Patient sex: M
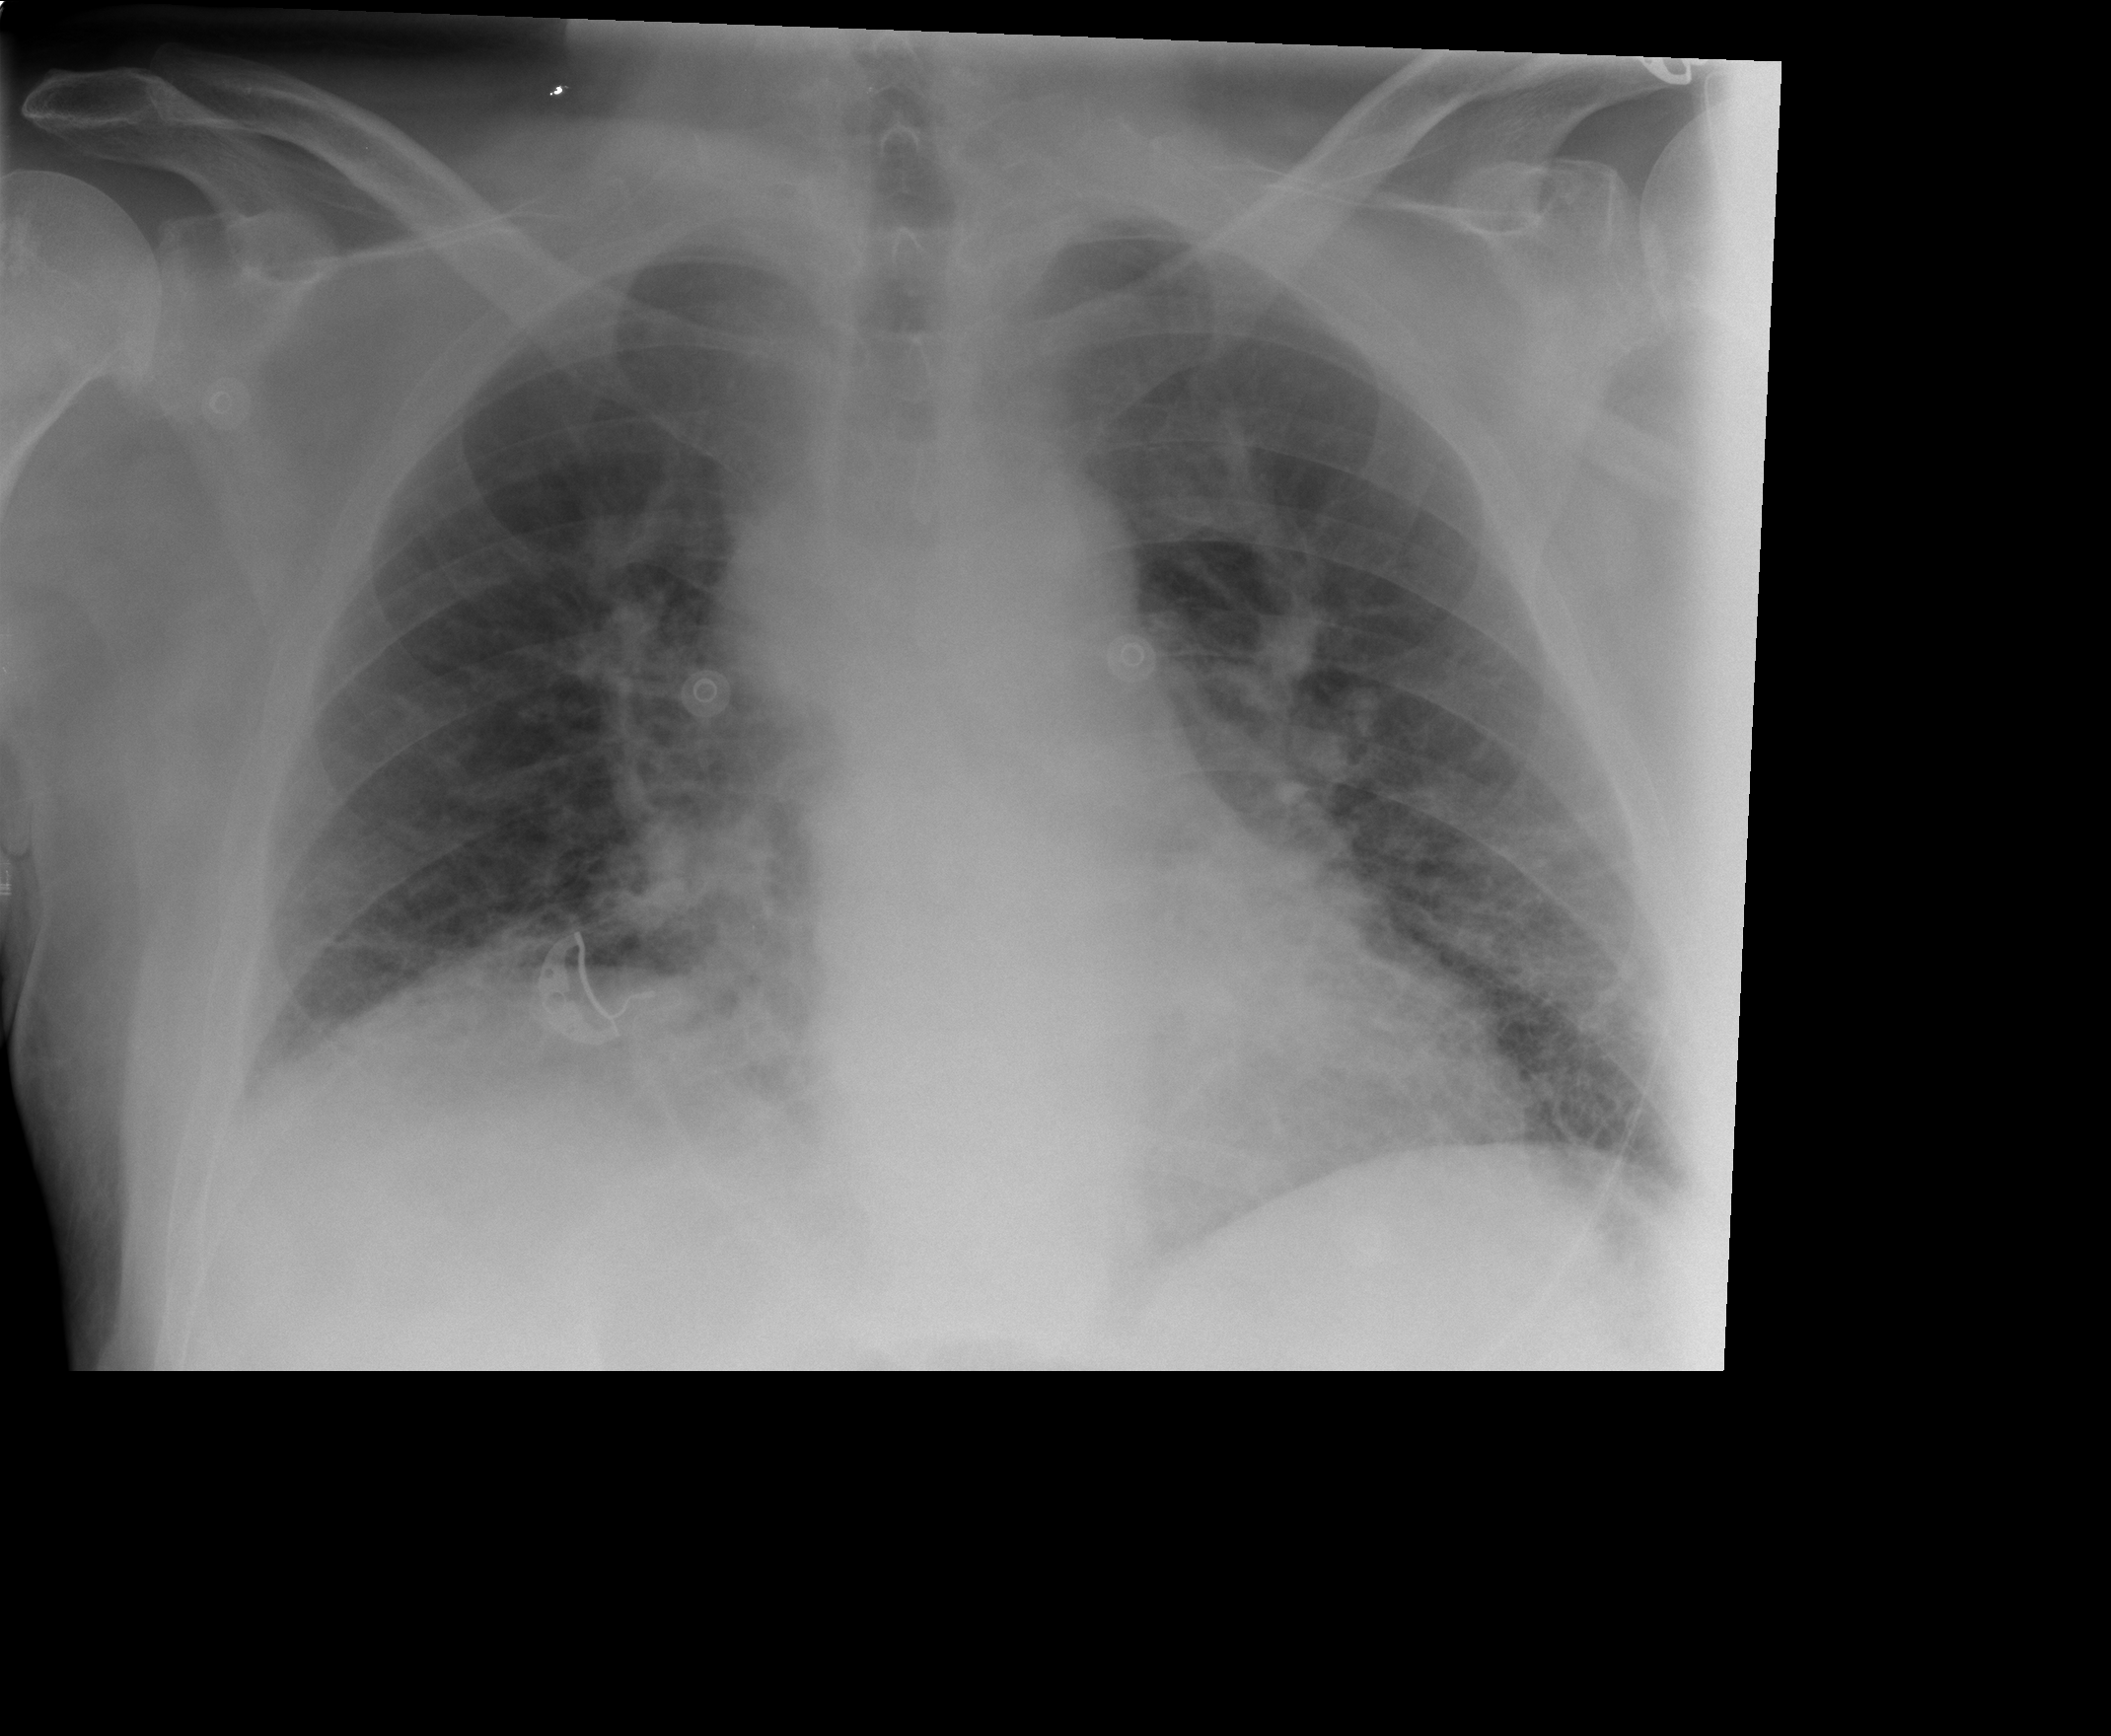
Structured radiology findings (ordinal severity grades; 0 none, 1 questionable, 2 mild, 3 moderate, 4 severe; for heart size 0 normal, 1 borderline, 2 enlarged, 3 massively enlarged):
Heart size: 1
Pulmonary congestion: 0
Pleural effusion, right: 0
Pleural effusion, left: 0
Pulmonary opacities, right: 0
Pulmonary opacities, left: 0
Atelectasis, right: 2
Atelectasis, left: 0